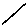
Label: line